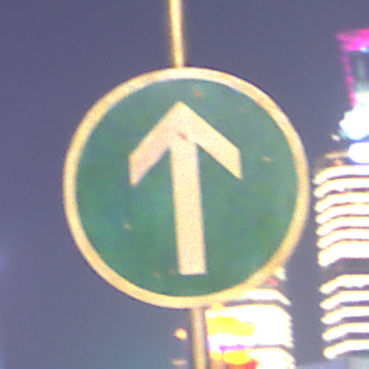
Verkehrszeichen: VorgeschriebeneFahrtrichtungGeradeaus
Umgebung: Outdoor, Urban
Tageszeit: Night
Wetter: PartlyCloudy
Licht: Natural
Jahreszeit: NotSpecified
Kontrast: HighContrast